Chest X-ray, AP view. Patient: 40 years old, sex M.
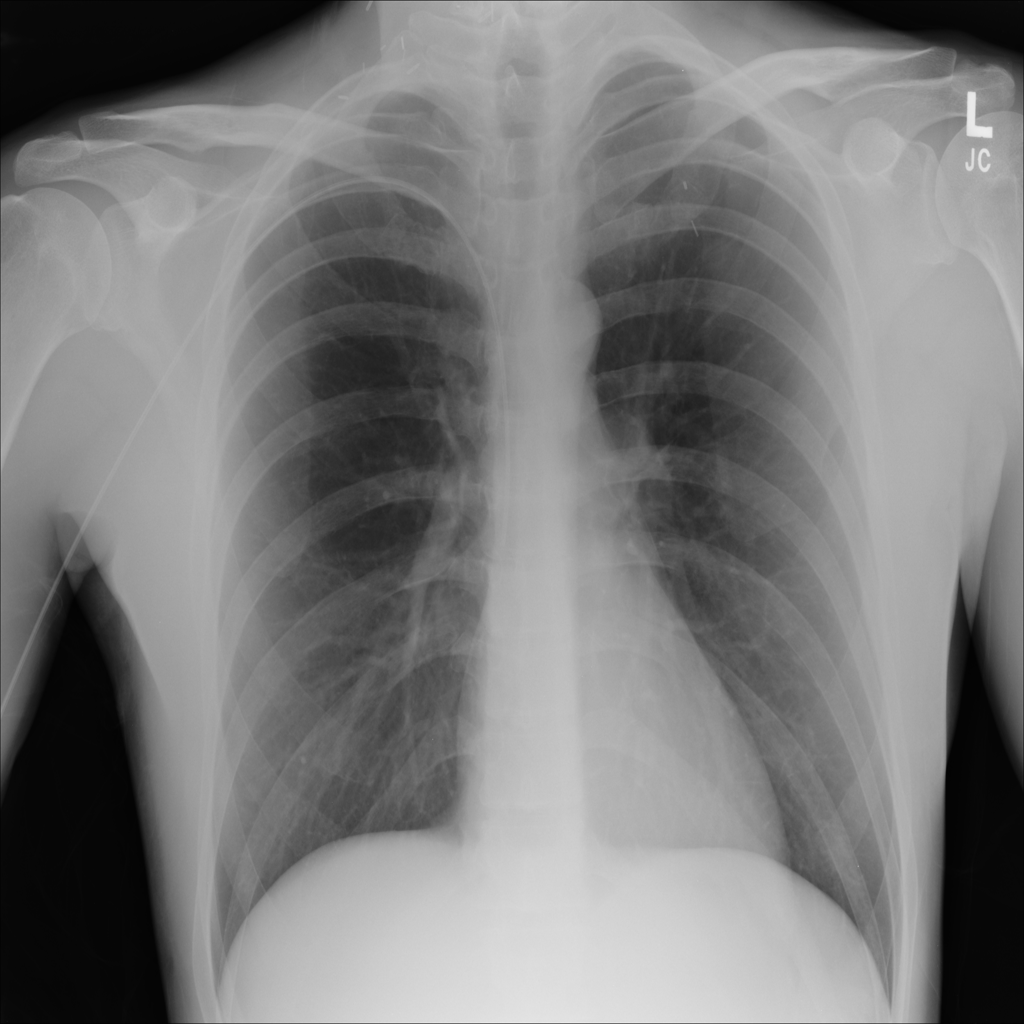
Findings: No Finding